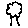
Label: tree